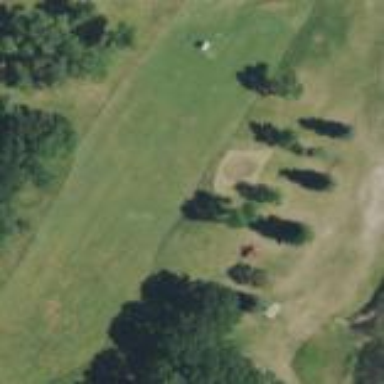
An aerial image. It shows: Golf fairway in the image.